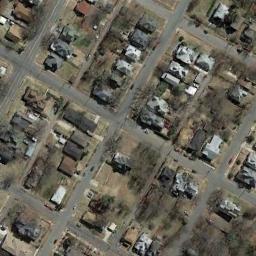
Label: residential